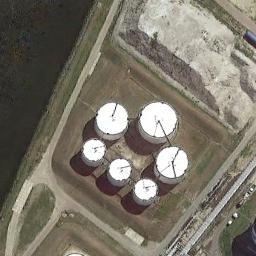
Label: storage tanks